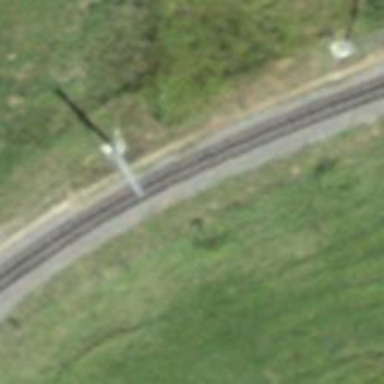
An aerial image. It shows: Narrow-gauge railway with single track. The railway is electrified with contact line.